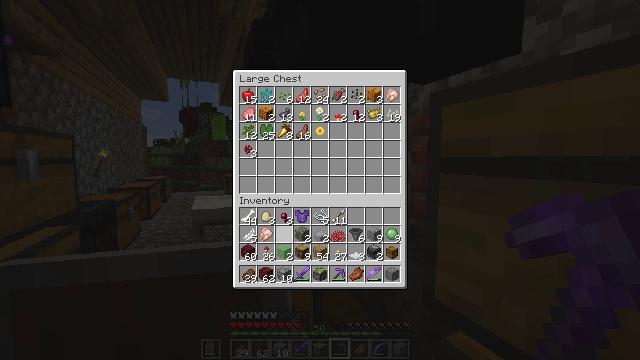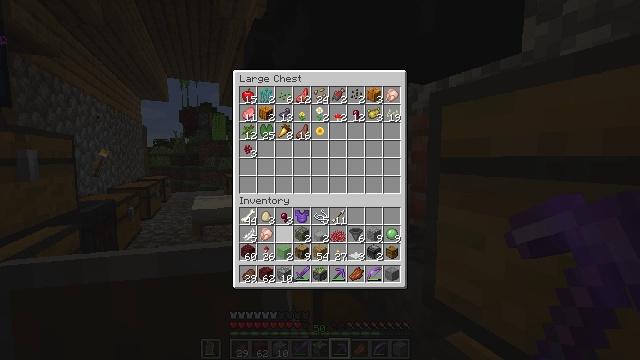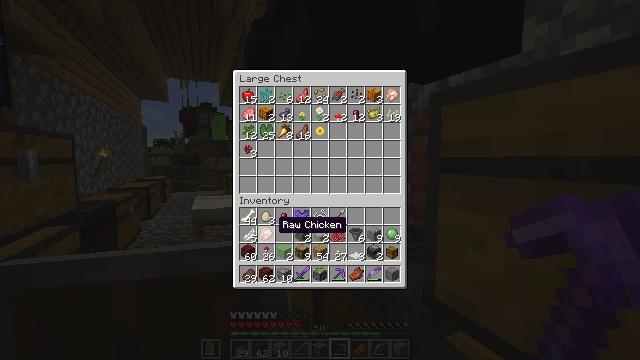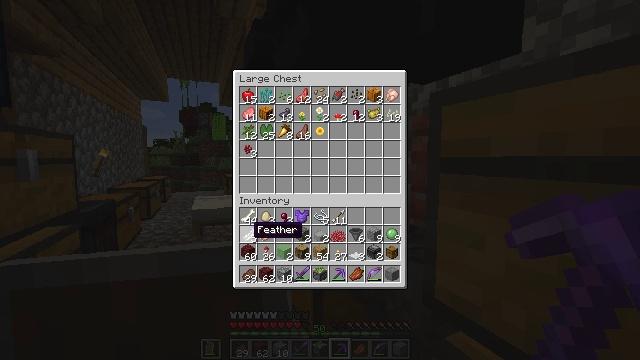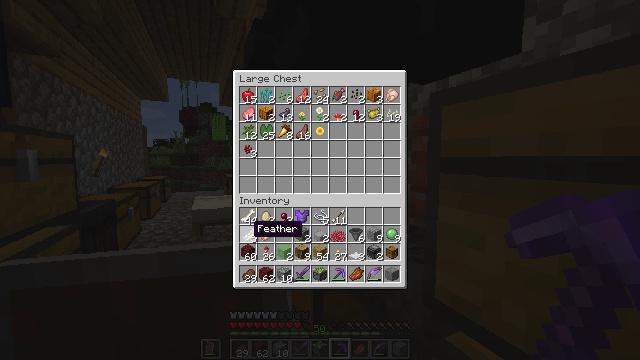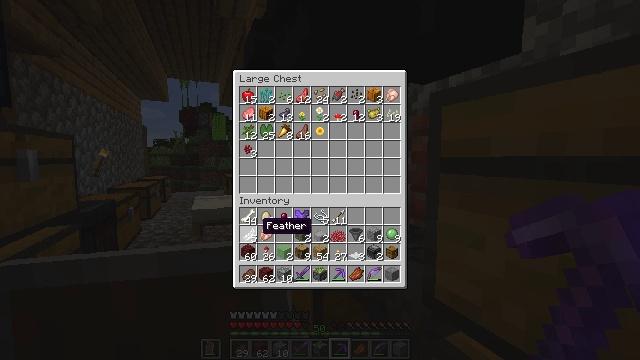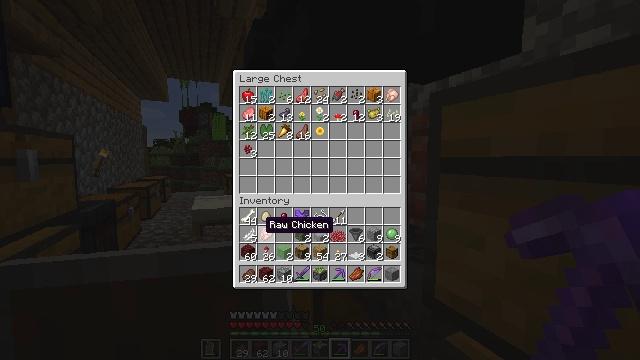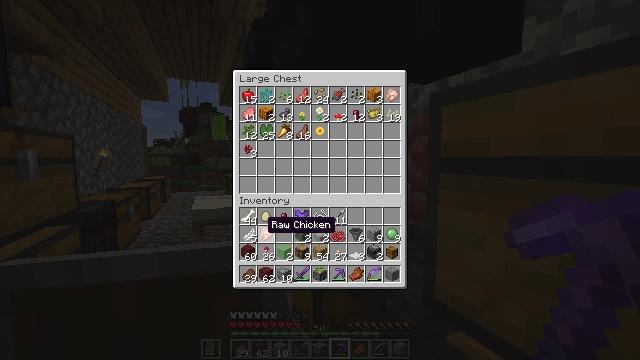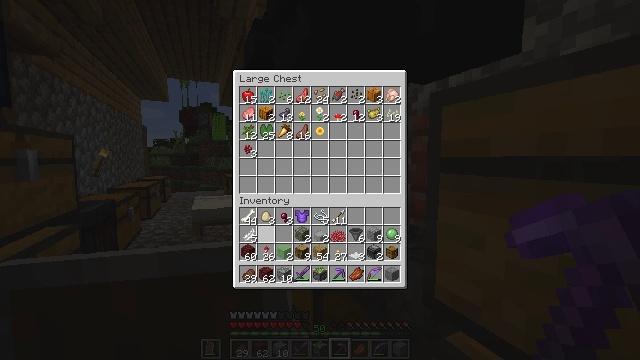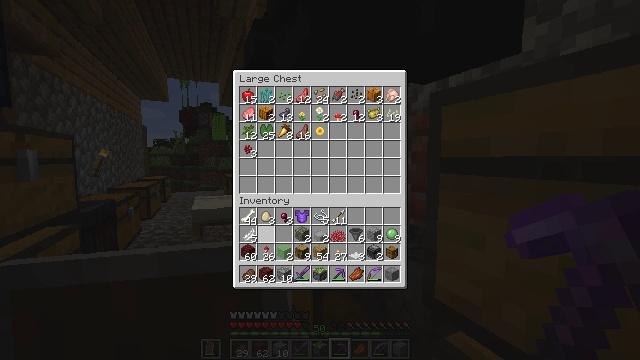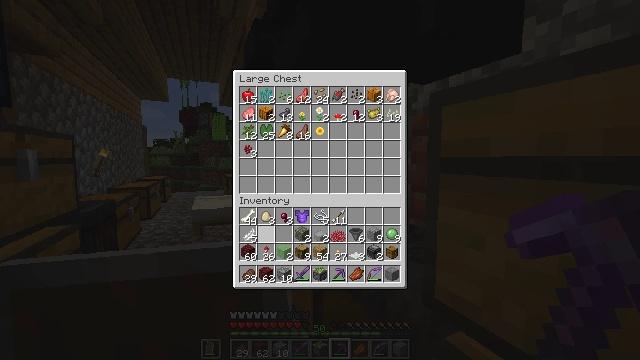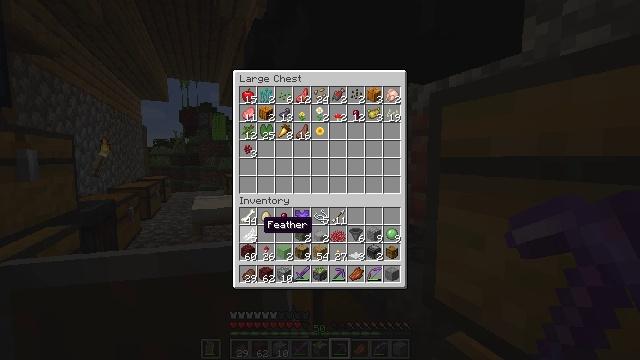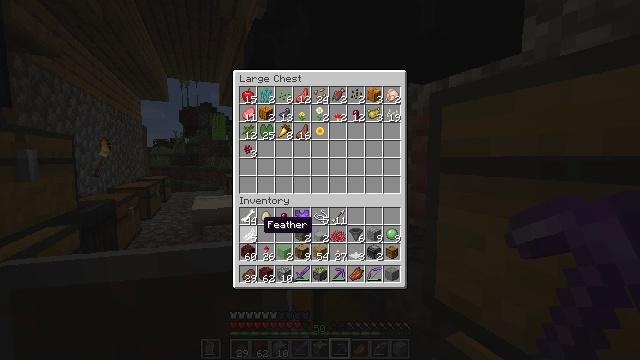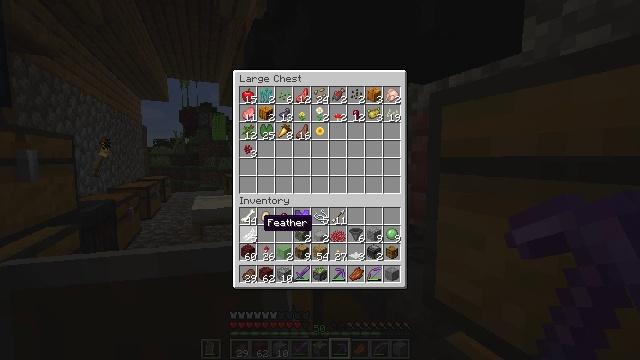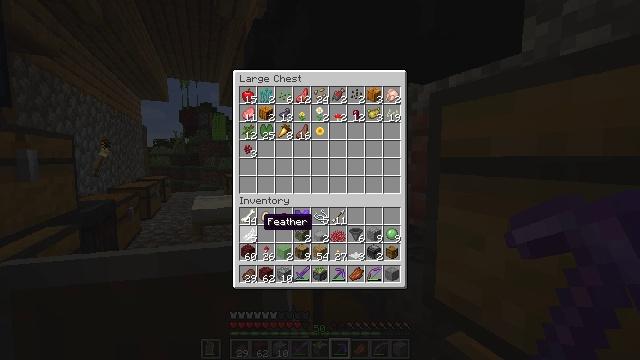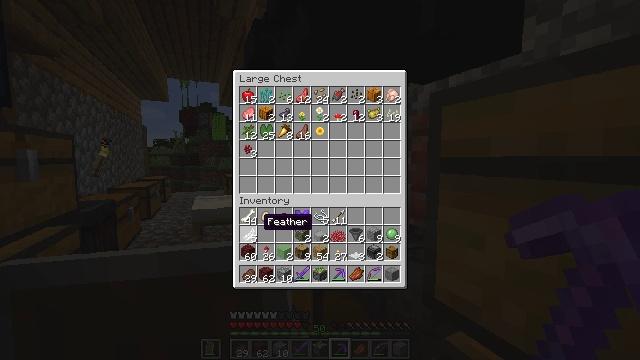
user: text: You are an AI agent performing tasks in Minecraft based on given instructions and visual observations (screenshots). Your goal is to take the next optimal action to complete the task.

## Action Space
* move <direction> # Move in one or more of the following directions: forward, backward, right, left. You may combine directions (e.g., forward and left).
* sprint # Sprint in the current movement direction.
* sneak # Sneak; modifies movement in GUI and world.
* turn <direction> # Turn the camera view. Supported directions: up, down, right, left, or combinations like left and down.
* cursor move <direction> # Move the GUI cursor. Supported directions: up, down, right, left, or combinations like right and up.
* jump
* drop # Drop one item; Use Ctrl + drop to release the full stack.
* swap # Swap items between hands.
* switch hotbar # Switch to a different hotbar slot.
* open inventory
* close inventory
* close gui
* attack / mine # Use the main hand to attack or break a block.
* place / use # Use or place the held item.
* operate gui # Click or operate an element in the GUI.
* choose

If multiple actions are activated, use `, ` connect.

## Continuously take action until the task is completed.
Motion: motion action
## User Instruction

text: Get the hopper into inventory.
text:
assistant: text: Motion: sneak, use / place
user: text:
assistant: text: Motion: sneak
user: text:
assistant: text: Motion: sneak, turn left
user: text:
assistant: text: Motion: sneak
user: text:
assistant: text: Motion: sneak, turn right
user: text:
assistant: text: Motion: sneak
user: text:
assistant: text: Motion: sneak
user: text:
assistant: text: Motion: sneak, use / place
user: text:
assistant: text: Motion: sneak, use / place
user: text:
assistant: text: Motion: sneak
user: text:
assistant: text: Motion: sneak
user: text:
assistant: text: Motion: sneak
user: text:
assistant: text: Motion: sneak
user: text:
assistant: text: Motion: sneak
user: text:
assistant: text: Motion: sneak
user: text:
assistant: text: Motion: sneak
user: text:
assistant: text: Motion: sneak
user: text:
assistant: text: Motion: sneak
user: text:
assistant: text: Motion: sneak
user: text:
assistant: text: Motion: no_op
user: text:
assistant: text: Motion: open inventory
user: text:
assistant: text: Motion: turn down, open inventory
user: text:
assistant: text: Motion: turn down
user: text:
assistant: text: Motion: turn down
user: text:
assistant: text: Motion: turn down
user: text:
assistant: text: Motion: turn left and down
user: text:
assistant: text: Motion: turn left
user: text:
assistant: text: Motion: turn left
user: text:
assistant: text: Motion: use / place
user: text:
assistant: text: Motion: use / place